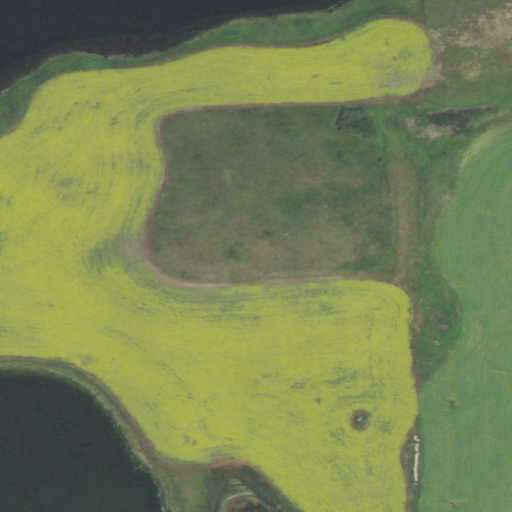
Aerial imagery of mountain in North Dakota named Mosquito Butte containing cultivated crops, grassland, open water, open development, herbaceous wetlands, and low intensity development